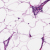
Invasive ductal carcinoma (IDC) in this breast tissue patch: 0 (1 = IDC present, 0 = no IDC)